Fundus camera: zeiss
Shooting center: fovea
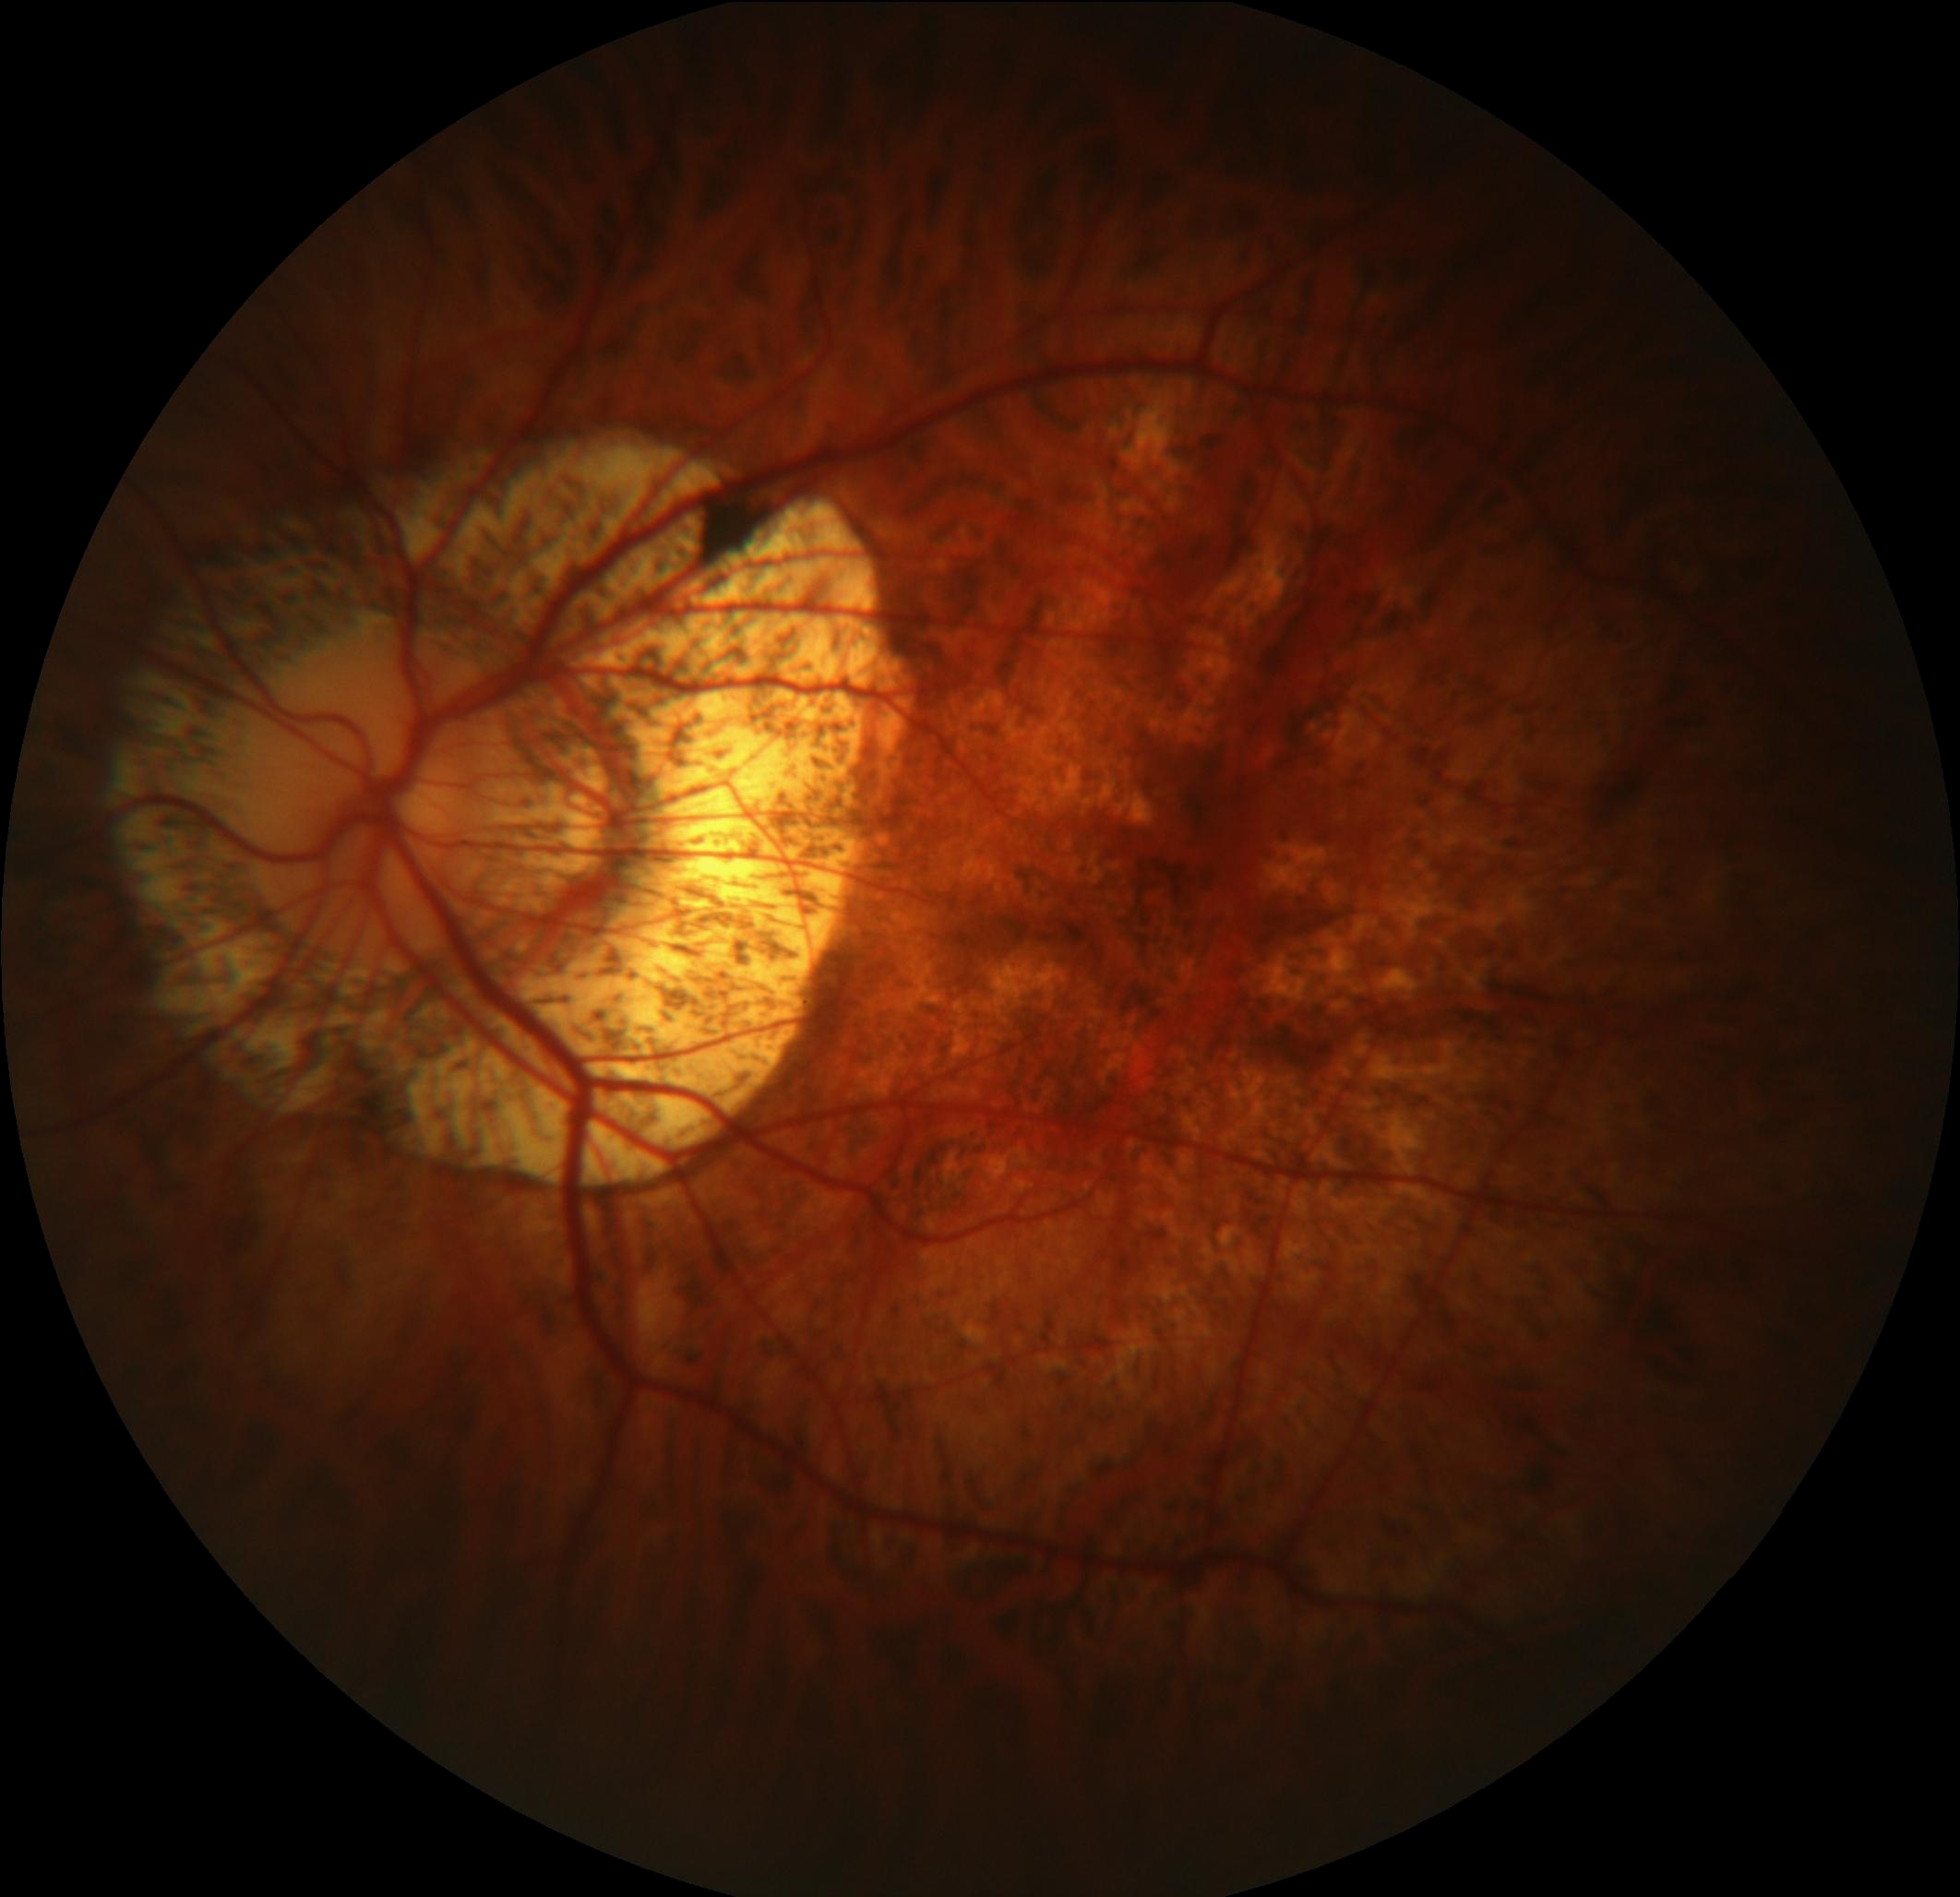
Pathologic myopia: yes
Patchy retinal atrophy: present
Retinal detachment: absent